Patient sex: F
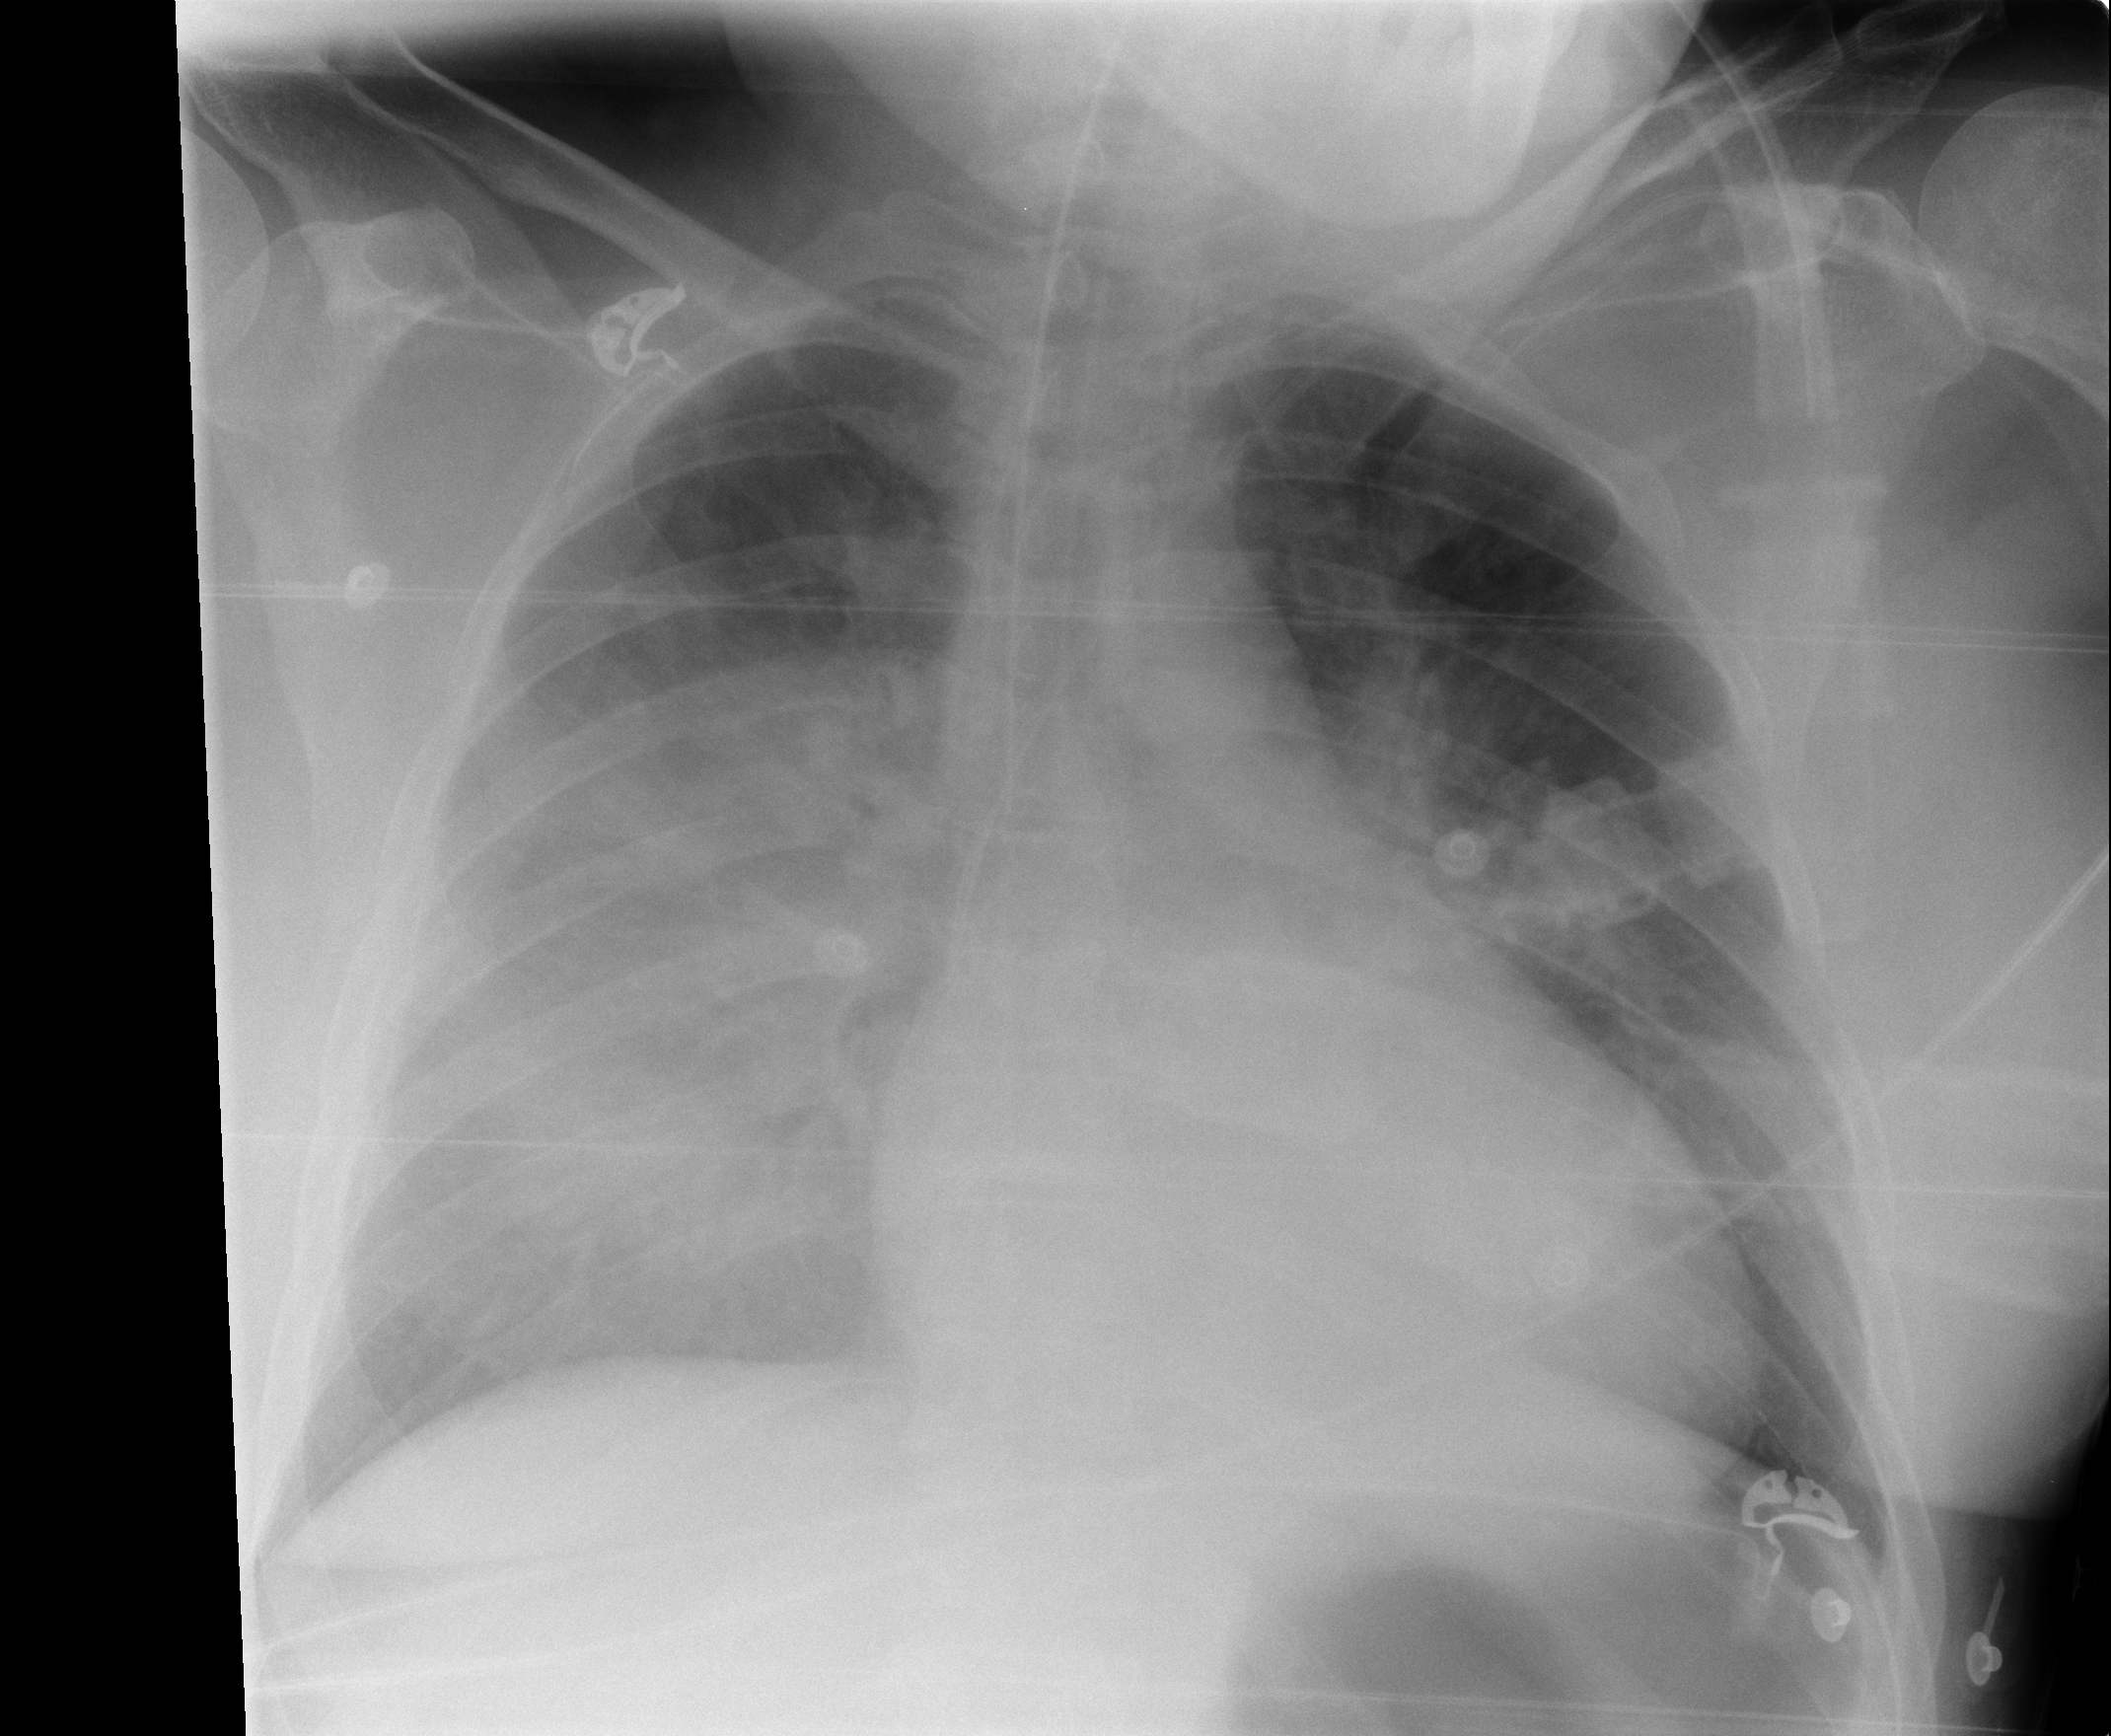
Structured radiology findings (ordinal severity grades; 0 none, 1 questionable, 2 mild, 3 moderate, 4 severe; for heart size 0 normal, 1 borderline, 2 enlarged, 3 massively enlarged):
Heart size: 2
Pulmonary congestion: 2
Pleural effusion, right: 0
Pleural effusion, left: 0
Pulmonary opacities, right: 3
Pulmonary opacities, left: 2
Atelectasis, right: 3
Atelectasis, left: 0